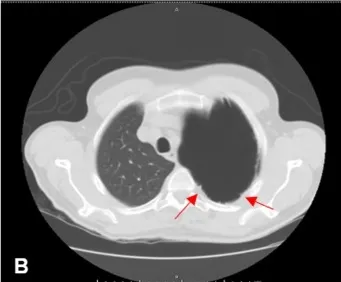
A-B. Dense pleural adherences visible on chest CT (arrows).
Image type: radiology (ct)